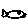
Label: fish